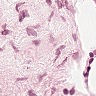
Metastatic tissue present: no